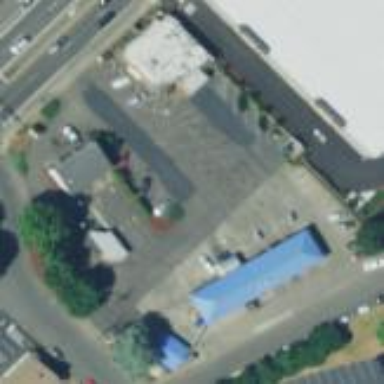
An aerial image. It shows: Retail area.